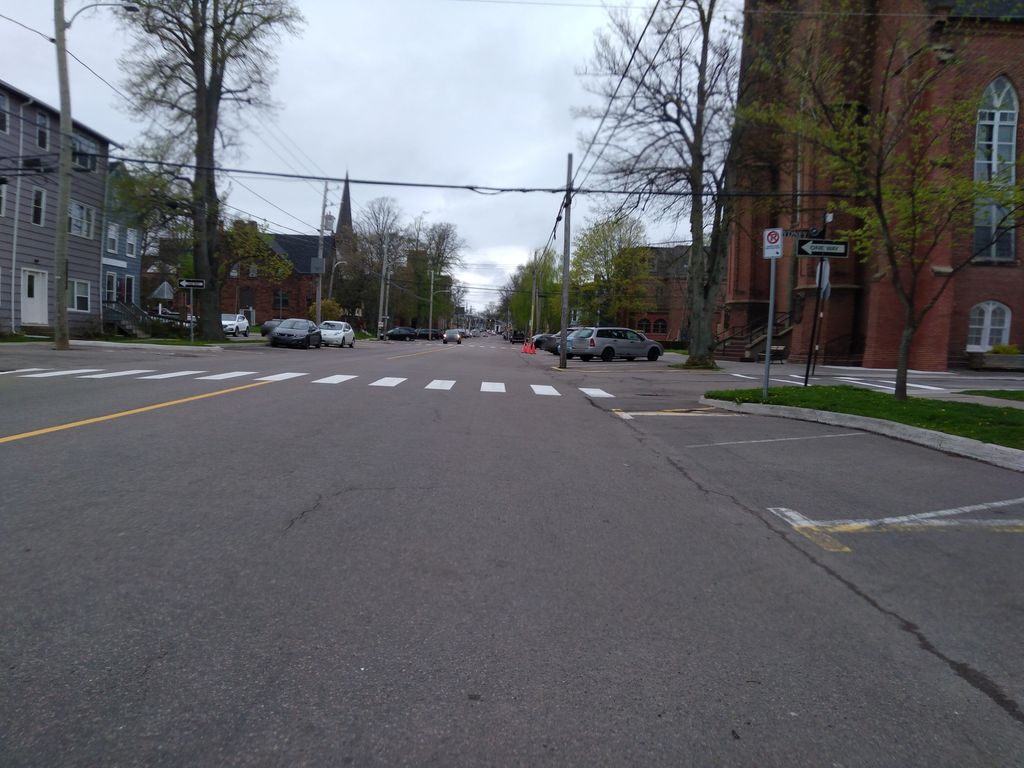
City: charlottetown